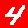
Digit: 4